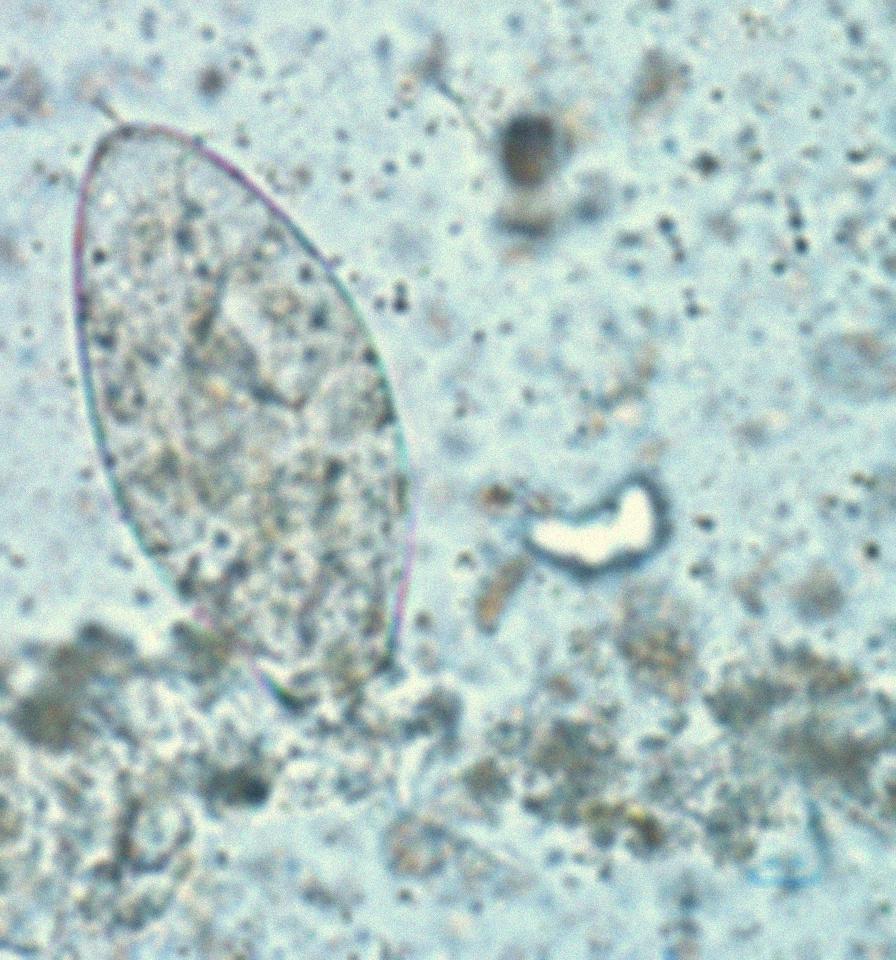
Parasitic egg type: Fasciolopsis buski